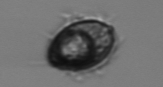
Label: Pleuronema